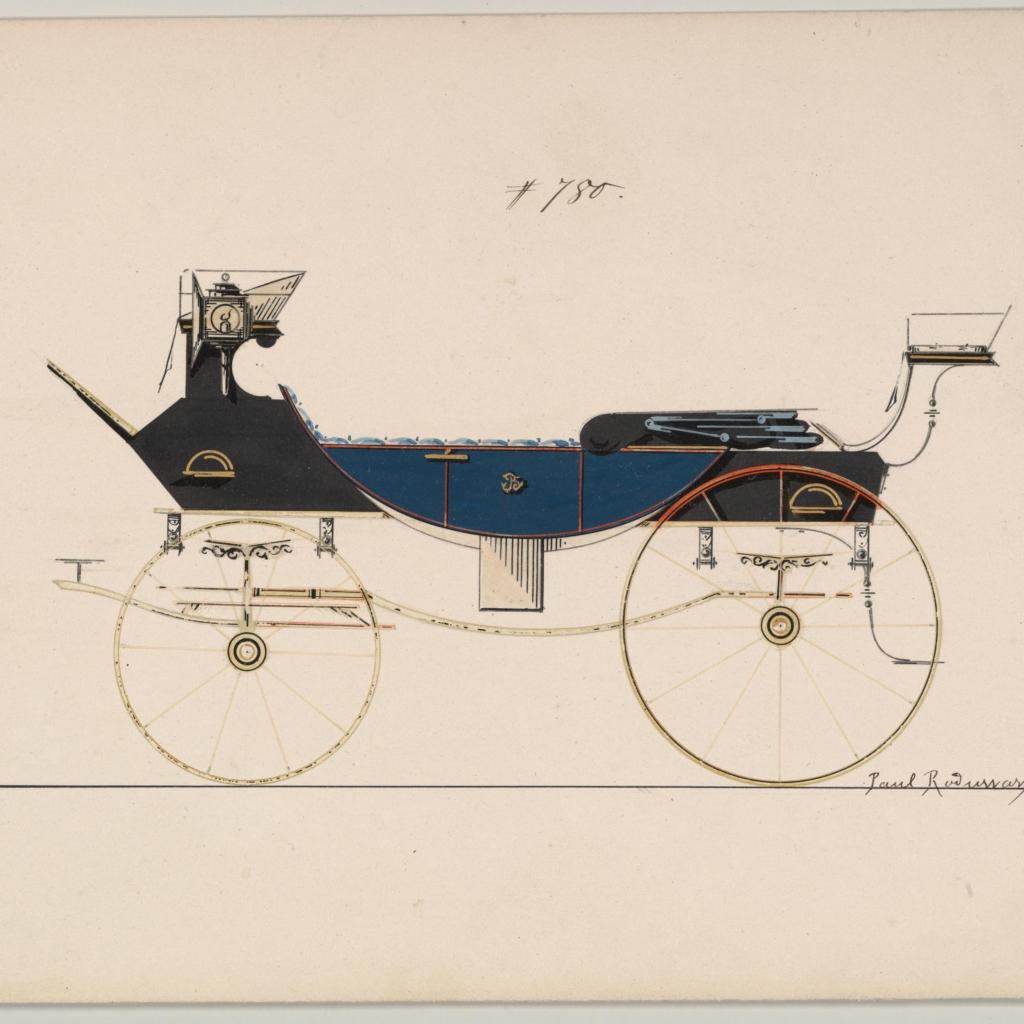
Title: Caleche with Drag Front  #780
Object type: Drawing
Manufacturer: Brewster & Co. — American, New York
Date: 1850–70
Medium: Pen and black ink, watercolor and gouache with gum arabic
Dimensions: Sheet: 6 1/2 × 8 3/4 in. (16.5 × 22.2 cm)
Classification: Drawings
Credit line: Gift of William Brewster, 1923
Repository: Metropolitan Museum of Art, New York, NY